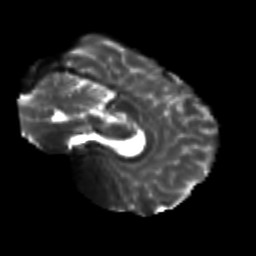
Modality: T2w
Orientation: sagittal
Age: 21
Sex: male
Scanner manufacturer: siemens
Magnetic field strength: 3 T
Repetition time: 3.5 s
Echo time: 0.125 s